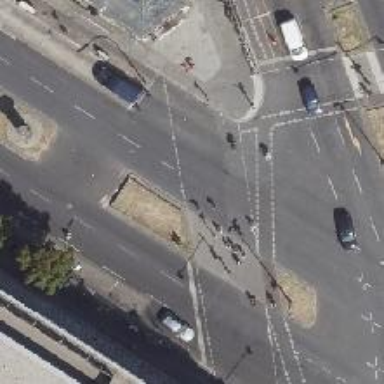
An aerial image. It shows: Traffic island serving as traffic calming measure.